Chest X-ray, PA view. Patient: 11 years old, sex F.
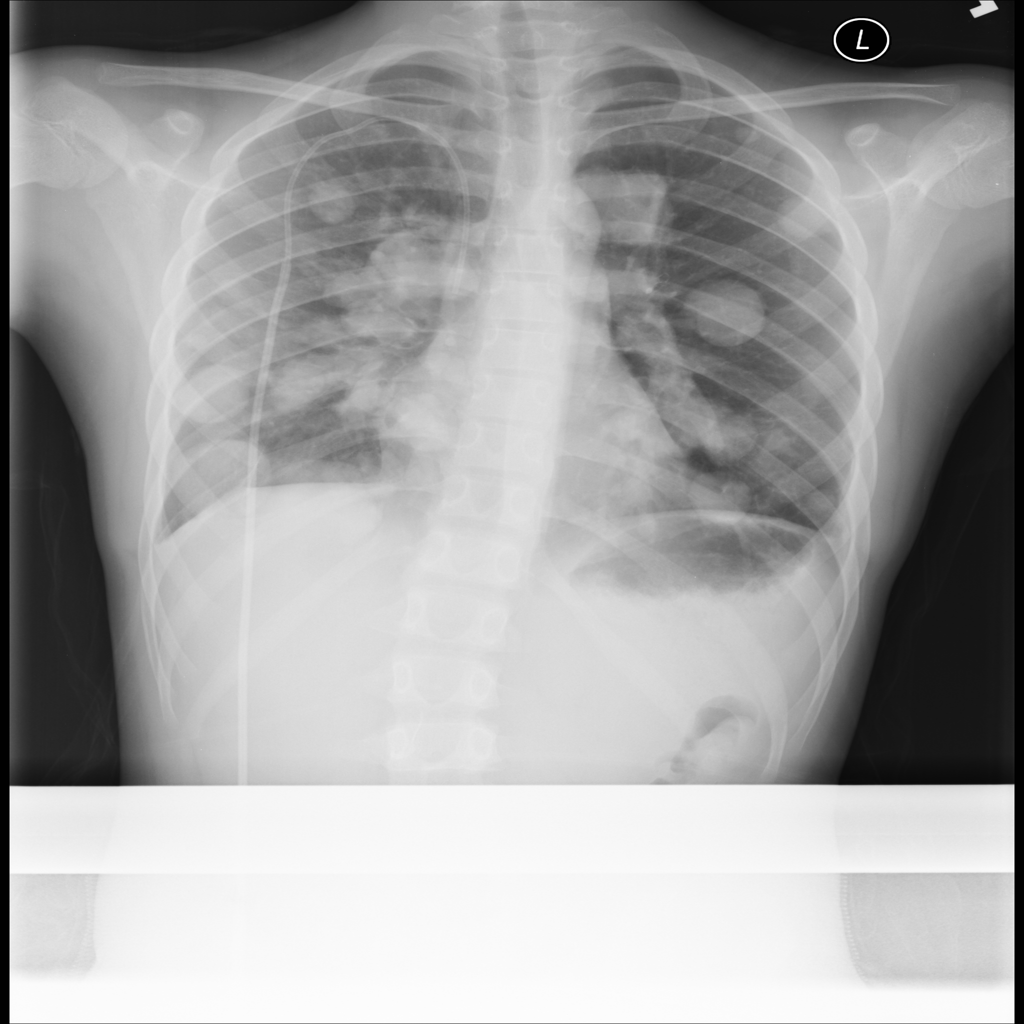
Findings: Mass